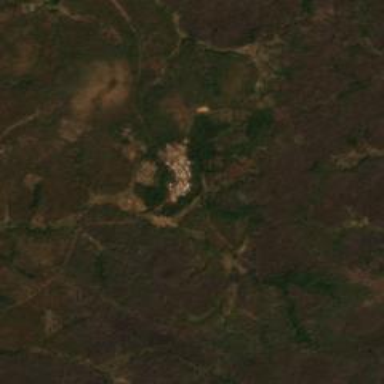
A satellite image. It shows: Small settlement known as hamlet.